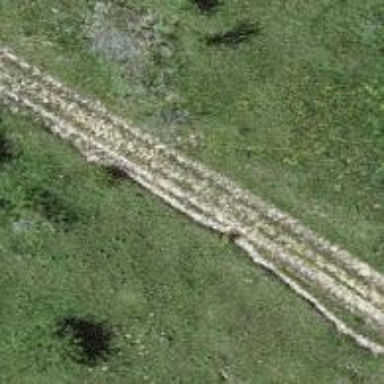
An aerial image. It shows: Track with grade 4 tracktype.